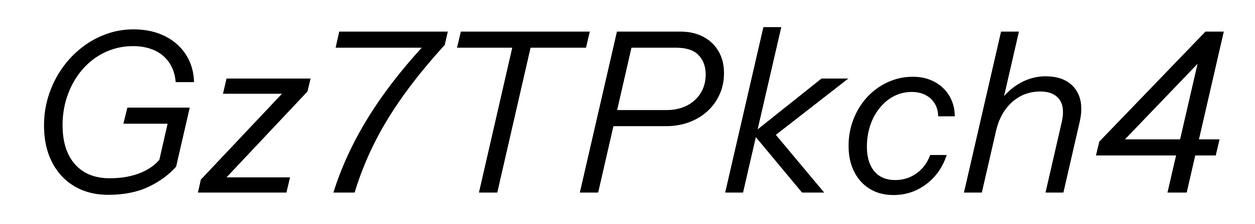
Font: InstrumentSans-Italic_Italic